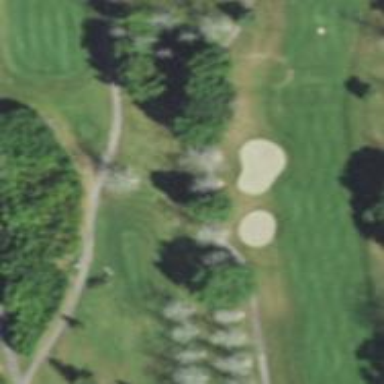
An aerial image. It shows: Path for both road and golf.